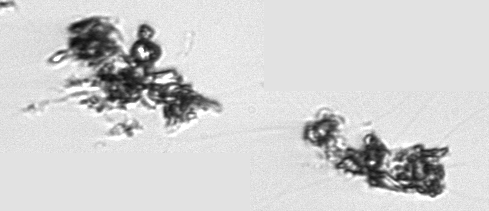
Label: Thalassiosira_TAG_external_detritus